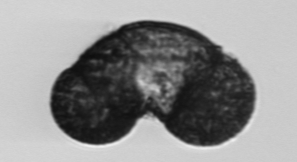
Label: pollen